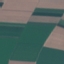
Land use / land cover class: AnnualCrop